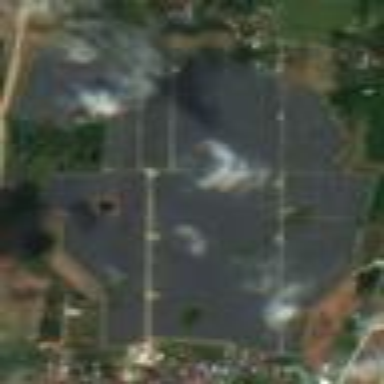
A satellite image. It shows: Solar power plant utilizing photovoltaic technology.